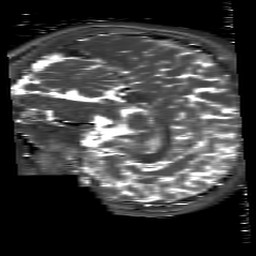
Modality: T2map
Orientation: sagittal
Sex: female
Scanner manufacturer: siemens
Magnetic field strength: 3 T
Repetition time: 4 s